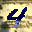
Label: 4